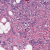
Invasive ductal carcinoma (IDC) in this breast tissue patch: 1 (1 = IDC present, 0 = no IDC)